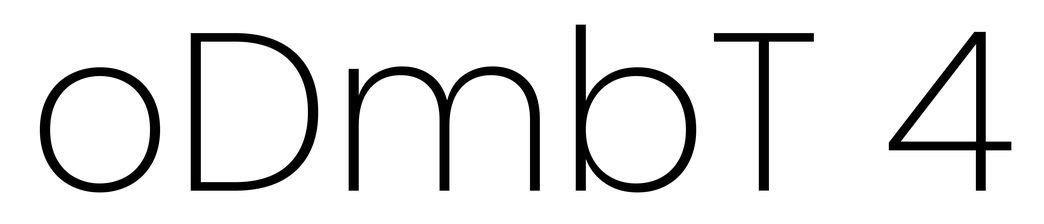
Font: Poppins-ExtraLight